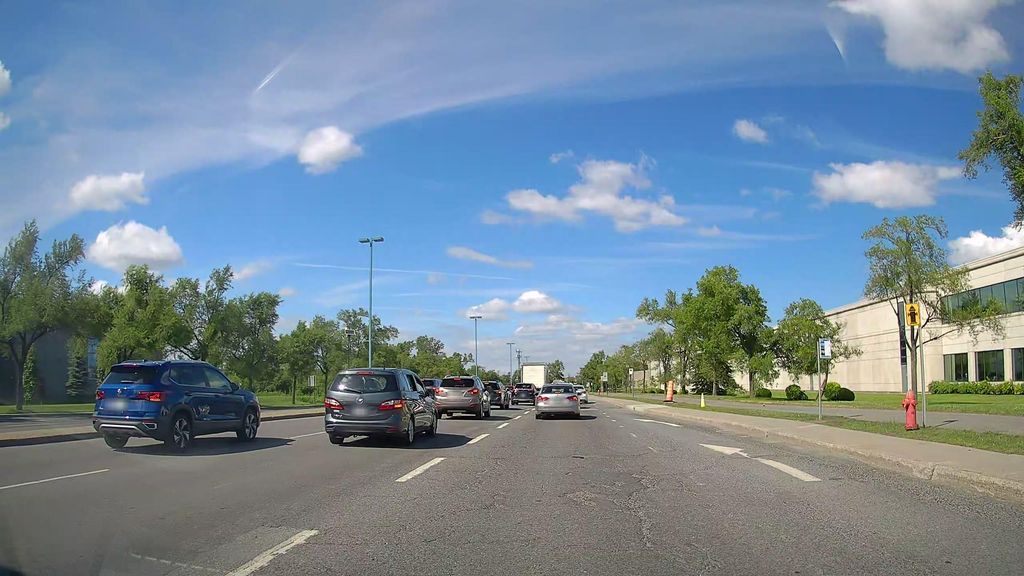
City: montreal